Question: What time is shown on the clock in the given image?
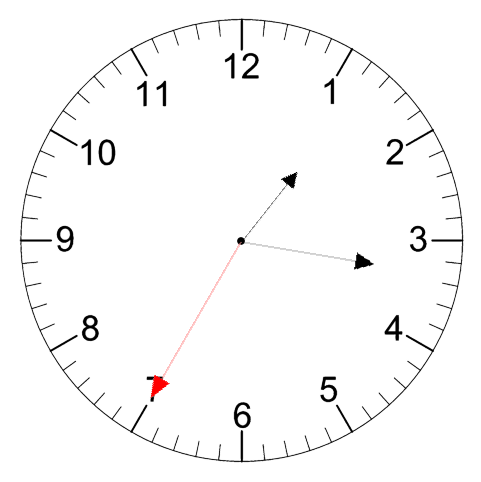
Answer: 01:16:35